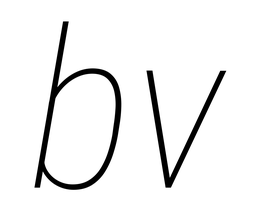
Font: Roboto-Italic_Condensed_Thin_Italic